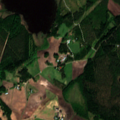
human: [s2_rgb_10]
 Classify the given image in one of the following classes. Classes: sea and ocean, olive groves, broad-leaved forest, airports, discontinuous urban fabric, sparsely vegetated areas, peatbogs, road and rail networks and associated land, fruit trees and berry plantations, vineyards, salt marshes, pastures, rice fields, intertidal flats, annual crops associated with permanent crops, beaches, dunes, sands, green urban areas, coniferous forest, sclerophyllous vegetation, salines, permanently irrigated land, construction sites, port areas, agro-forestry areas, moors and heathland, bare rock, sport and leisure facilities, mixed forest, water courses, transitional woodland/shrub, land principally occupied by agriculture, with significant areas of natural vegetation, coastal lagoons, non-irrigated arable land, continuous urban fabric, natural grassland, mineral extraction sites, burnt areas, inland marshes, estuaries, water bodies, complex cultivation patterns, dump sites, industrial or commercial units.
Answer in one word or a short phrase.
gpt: land principally occupied by agriculture, with significant areas of natural vegetation, coniferous forest, mixed forest, water bodies